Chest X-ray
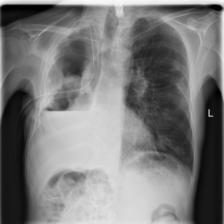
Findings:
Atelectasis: negative
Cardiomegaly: negative
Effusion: negative
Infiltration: negative
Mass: negative
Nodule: negative
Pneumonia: negative
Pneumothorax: negative
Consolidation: negative
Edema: negative
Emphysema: negative
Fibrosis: negative
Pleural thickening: negative
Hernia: positive